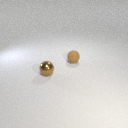
small brown rubber sphere behind small brown metal sphere